Question: I am trying to change the color of the selection around my textbox when a user is inputting data. Right now when the user selects it on my machine it becomes blue. I would like this to be red. Is it possible to change the color of the selection around a focused textbox? I tried using -moz-selection and selection in my css but it doesnt work.
'''
#myTextBox {
border: 3px solid gray;/*background img not available, added border to see textbox*/
background: transparent url(IMAGEHERE.png);
width: 368px;
height: 33px;
color: silver;
font-size: 22px;
padding-left: 10px;
}
::-moz-selection {
background-color: #dd2020;
color: #fff;
}
::selection {
background-color: #dd2020;
color: #fff;
}
'''
<URL>

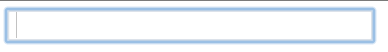
Answer: Try this code:
'''
#myTextBox {
border: 3px solid gray;
width: 368px;
height: 33px;
color: silver;
font-size: 22px;
padding-left: 10px;
border:2px solid red;
border-radius:7px;
font-size:20px;
padding:5px;
}
#myTextBox:focus{
outline:none;
border-color:blue;
box-shadow:0 0 10px blue;
}
'''
<URL>
It changes red to blue on focus.